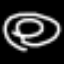
Label: donut